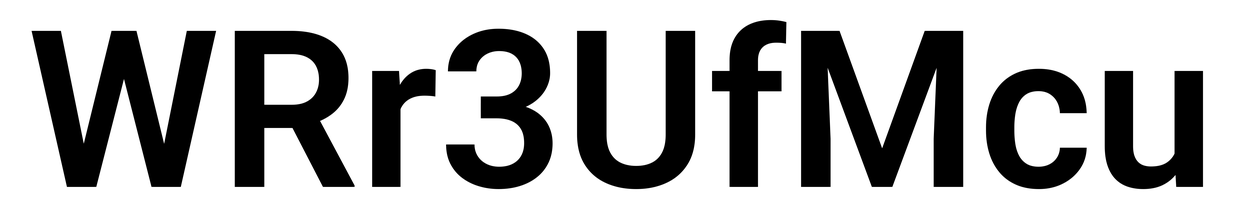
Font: Roboto_SemiBold